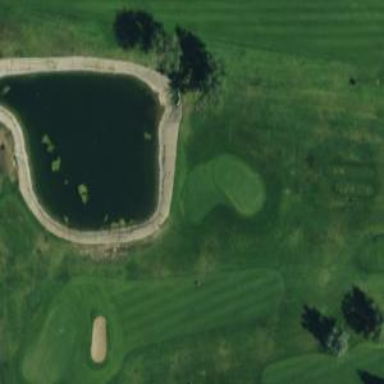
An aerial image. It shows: Golf hole.